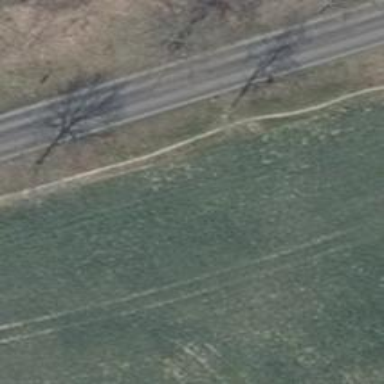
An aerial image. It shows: Ground path.